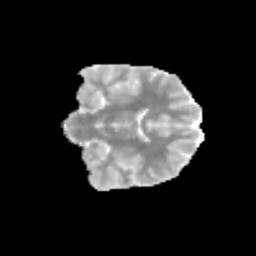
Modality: MD
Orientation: coronal
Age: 13
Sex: female
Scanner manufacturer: siemens
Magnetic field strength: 3 T
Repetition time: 3.8 s
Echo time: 0.07 s